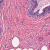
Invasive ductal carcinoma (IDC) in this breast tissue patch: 0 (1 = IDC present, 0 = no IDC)